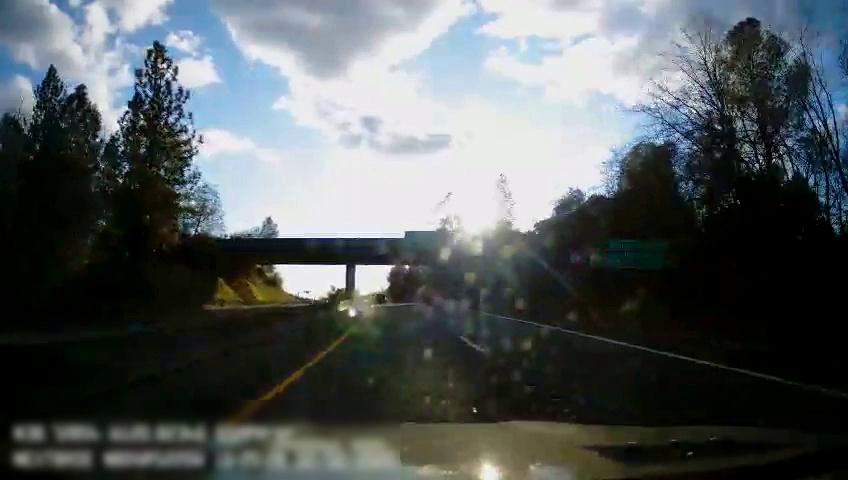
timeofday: Day
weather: Sunny
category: Drivable Space
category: Vehicles | SUV
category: Lanes | Current Lane
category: Lanes | Alternate Lane
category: Lanes | Current Lane
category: Traffic | Signs